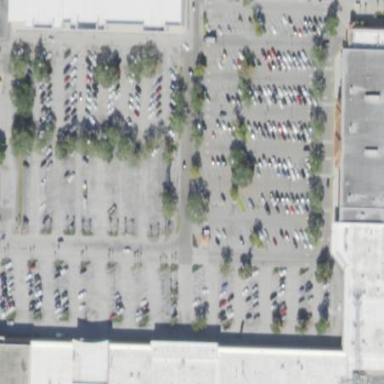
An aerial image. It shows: Mall building.